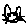
Label: cat